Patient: sex M, age 79
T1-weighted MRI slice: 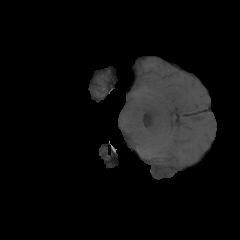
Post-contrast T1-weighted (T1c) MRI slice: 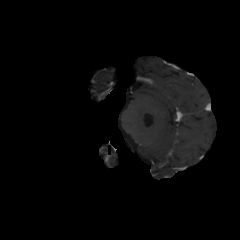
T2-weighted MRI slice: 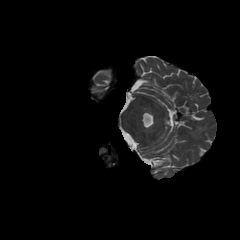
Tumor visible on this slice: no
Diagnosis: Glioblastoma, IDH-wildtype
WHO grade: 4